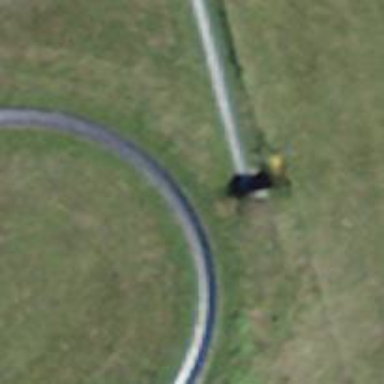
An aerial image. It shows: Toboggan track for leisure land activities.